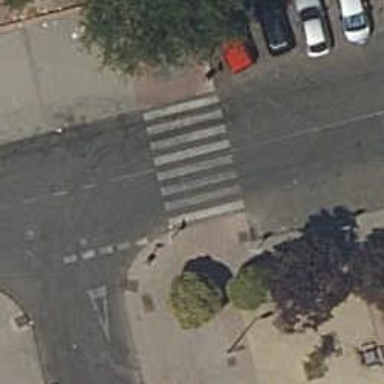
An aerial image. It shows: Marked road crossing.